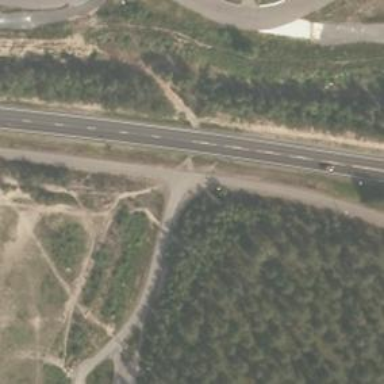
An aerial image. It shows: Asphalt track designated as cycleway.